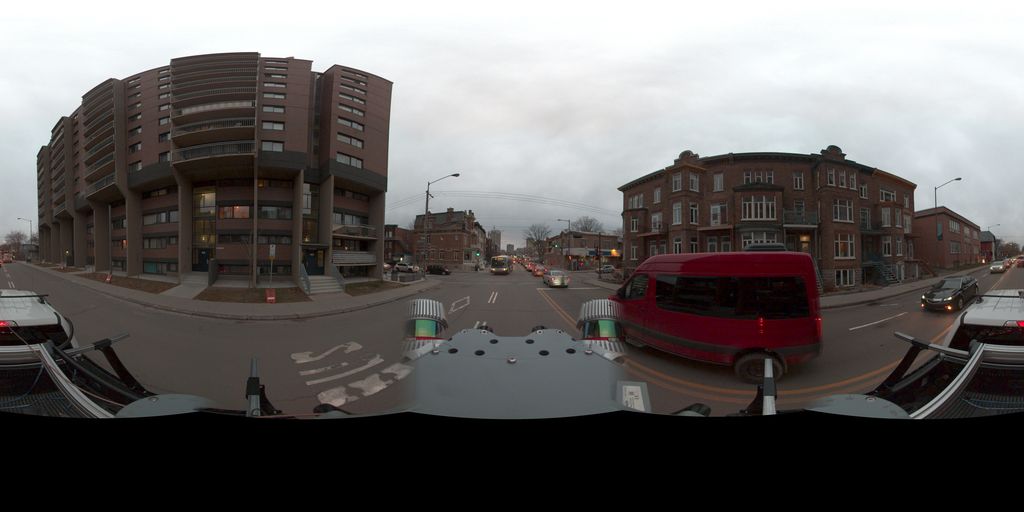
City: quebec_city